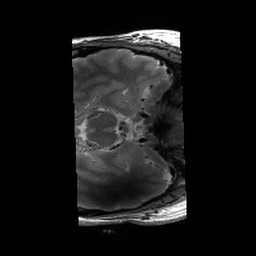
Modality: T2w
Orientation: axial
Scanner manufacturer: siemens
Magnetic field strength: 6.98 T
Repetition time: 5.65 s
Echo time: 0.044 s